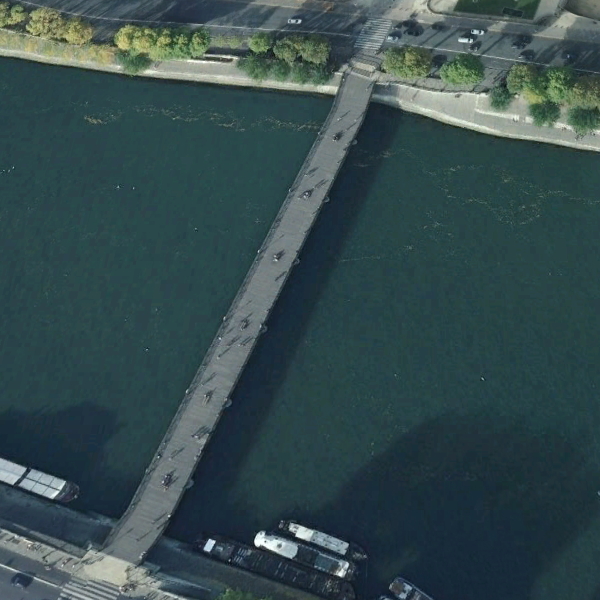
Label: Bridge